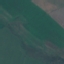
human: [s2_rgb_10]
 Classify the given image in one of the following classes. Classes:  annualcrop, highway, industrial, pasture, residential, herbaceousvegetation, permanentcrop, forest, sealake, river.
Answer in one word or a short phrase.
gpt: Pasture